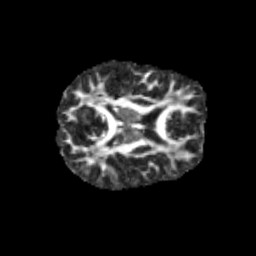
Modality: FA
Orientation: axial
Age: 12
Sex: male
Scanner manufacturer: siemens
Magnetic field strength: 3 T
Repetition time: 3.8 s
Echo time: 0.07 s